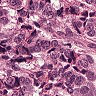
Metastatic tissue present: yes